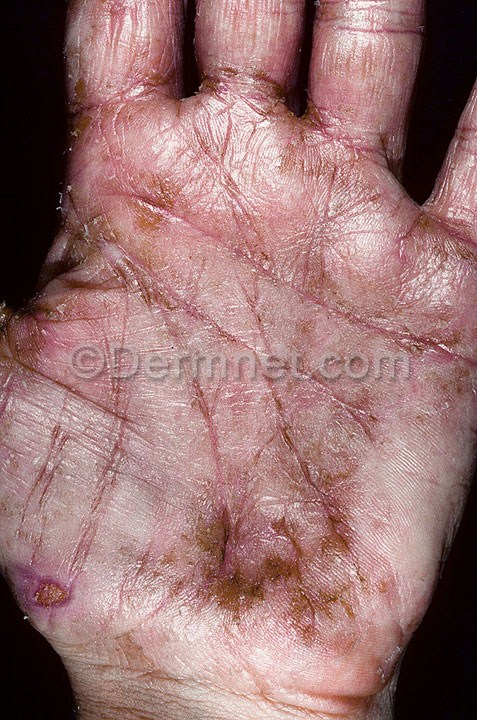
Disease: Eczema Photos